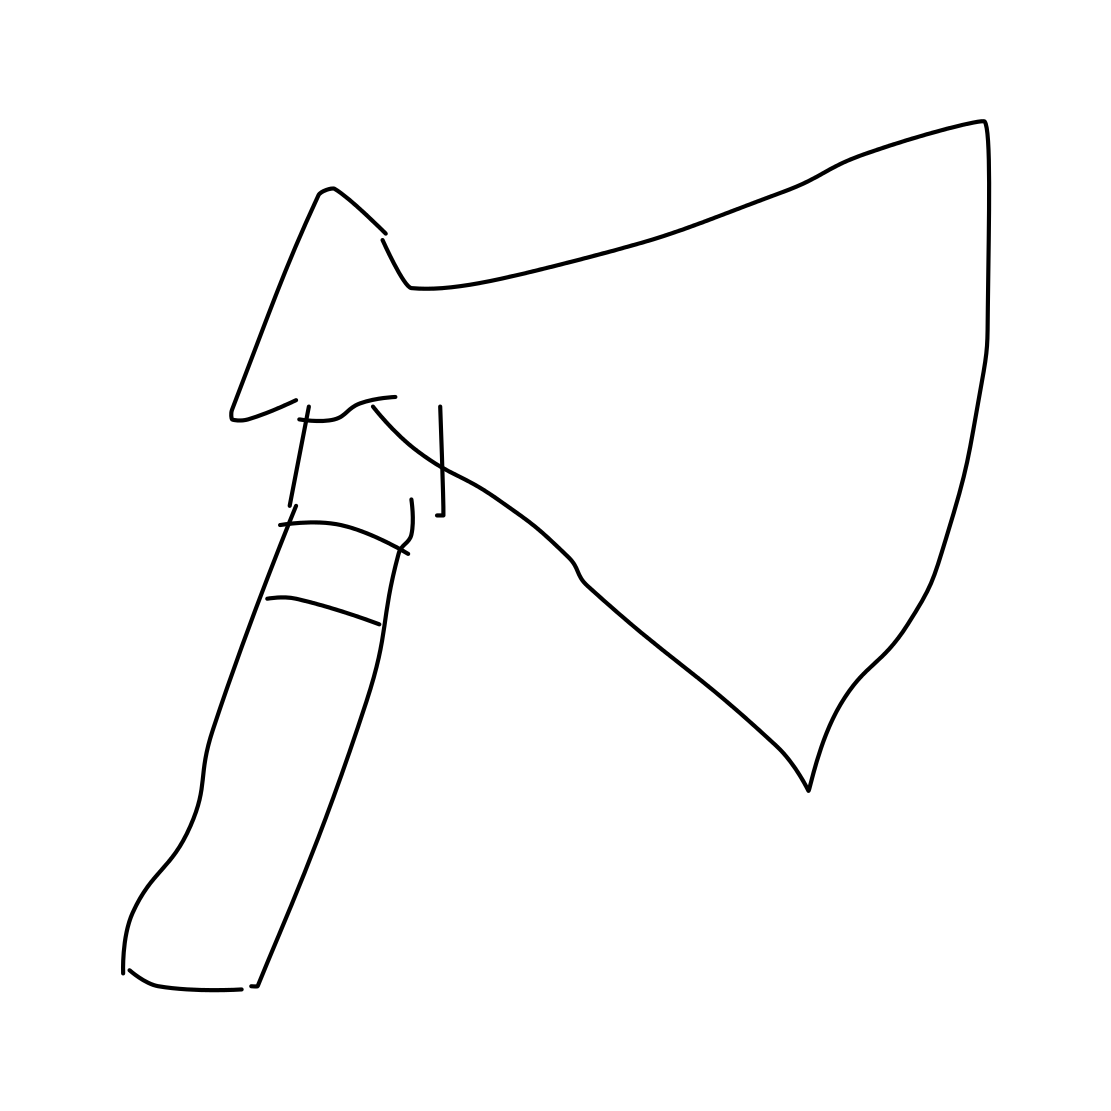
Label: axe